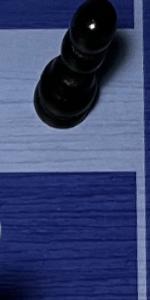
Label: Empty